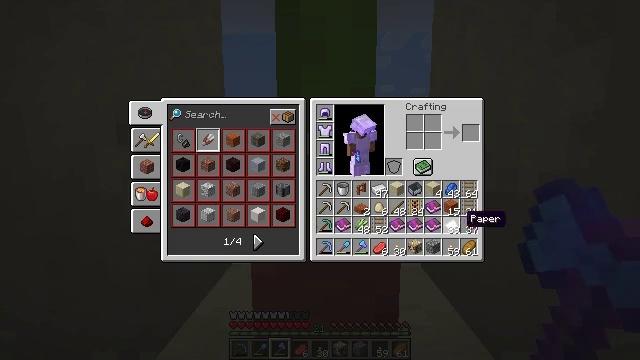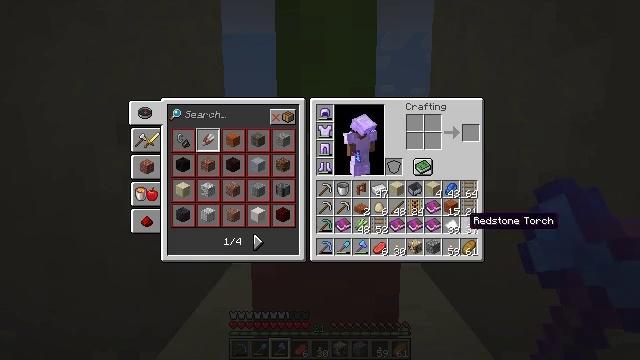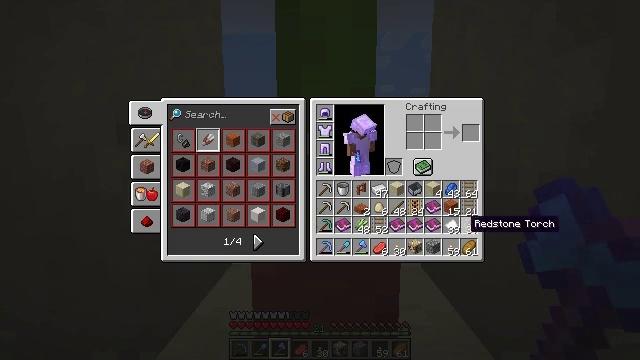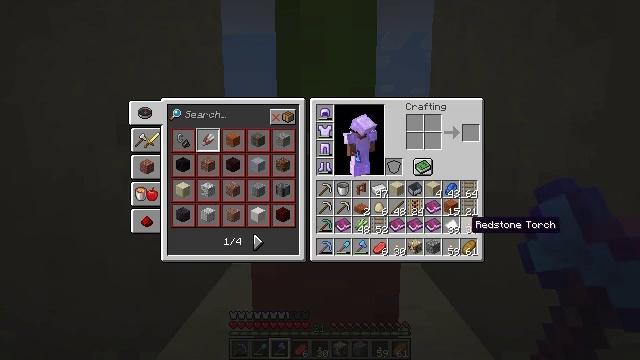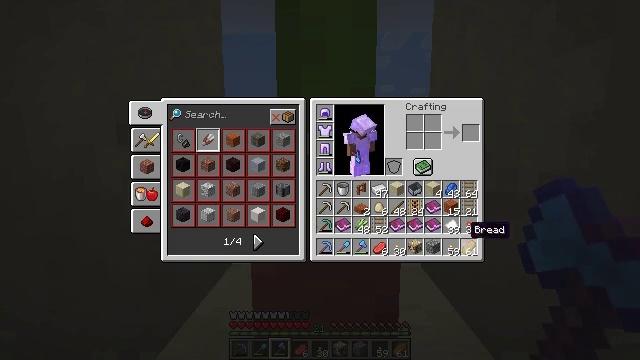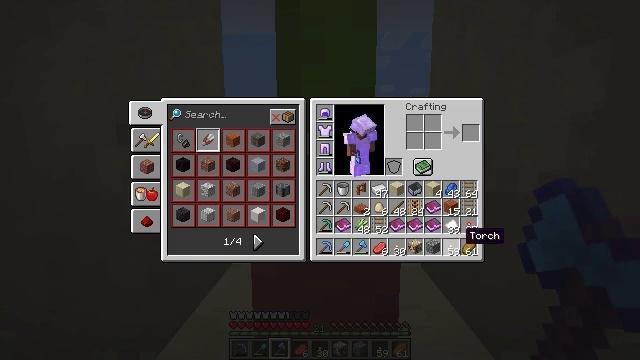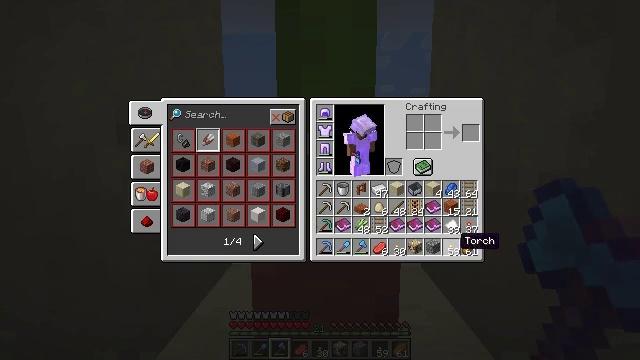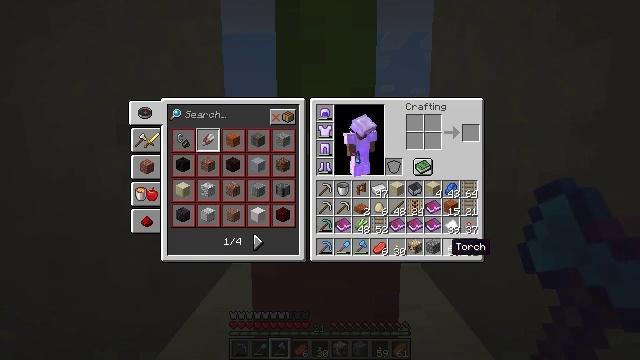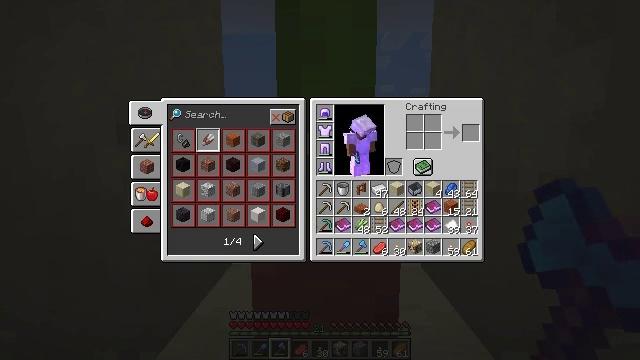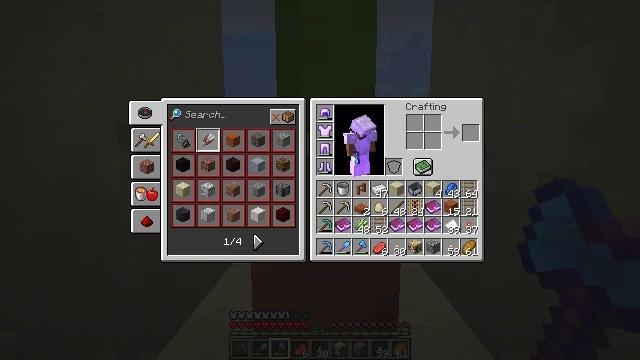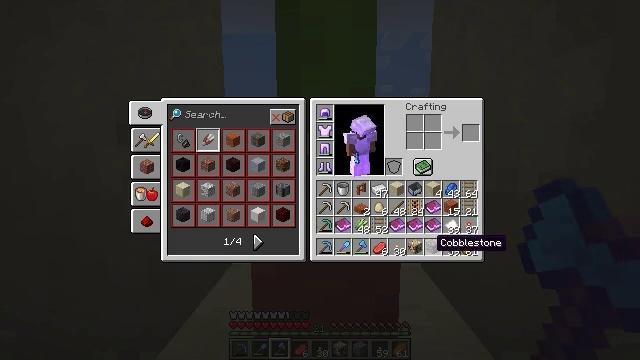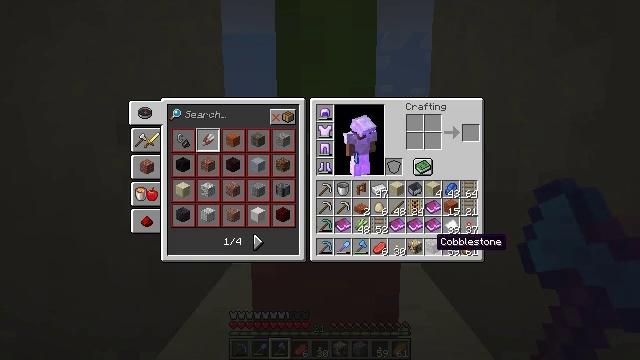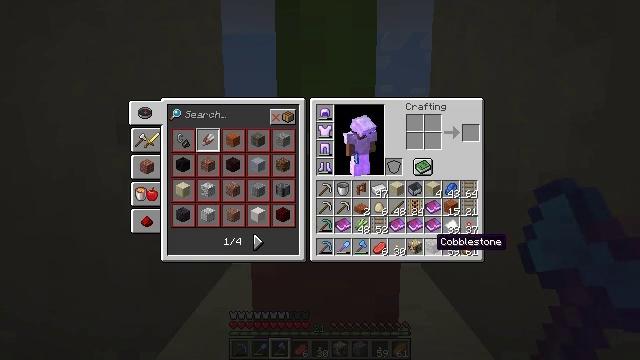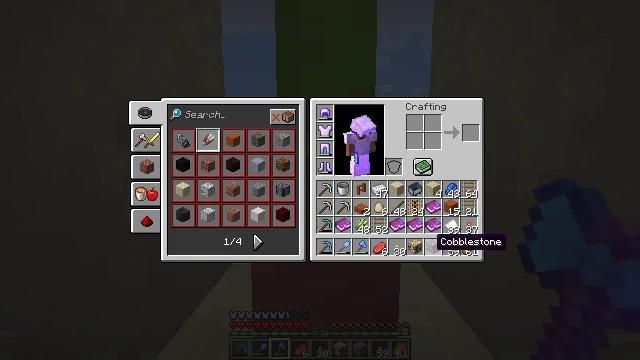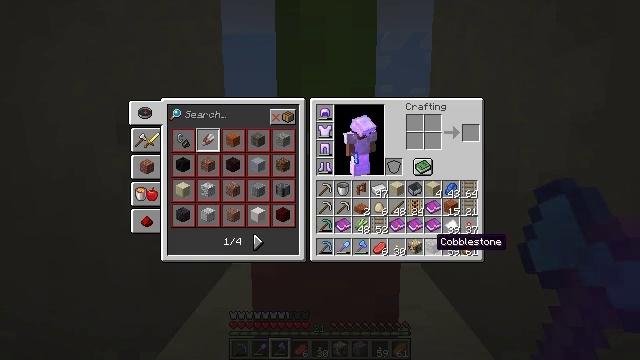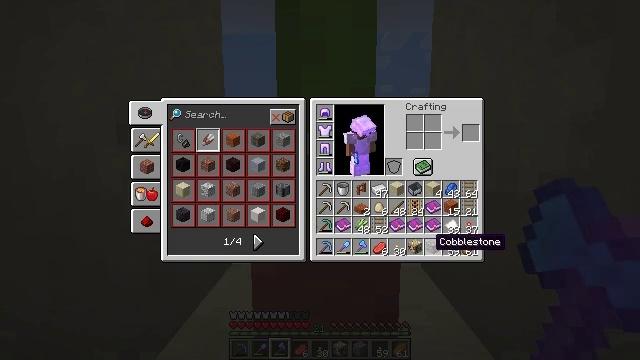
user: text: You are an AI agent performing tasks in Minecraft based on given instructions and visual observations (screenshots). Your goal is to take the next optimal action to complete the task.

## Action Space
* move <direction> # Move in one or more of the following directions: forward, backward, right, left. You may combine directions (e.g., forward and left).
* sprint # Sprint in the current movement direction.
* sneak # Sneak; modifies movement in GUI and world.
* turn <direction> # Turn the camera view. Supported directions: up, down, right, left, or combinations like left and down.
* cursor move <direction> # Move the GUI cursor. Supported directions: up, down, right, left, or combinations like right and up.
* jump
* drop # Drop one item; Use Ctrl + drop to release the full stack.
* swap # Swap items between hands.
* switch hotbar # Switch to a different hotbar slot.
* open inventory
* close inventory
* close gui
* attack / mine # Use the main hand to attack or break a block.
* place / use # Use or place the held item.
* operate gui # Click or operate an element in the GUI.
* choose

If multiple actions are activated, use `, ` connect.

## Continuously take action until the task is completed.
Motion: motion action
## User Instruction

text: Remove a smooth sandstone from the inventory.
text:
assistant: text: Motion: no_op
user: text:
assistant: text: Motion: no_op
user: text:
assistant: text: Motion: no_op
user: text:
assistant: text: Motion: no_op
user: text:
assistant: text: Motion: no_op
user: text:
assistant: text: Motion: no_op
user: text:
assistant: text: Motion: cursor move left
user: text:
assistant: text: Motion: no_op
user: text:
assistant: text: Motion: no_op
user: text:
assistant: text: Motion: no_op
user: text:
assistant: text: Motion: no_op
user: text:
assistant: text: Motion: no_op
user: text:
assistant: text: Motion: no_op
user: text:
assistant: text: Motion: no_op
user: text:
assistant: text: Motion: no_op
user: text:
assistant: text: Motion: no_op
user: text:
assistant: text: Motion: no_op
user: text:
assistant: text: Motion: no_op
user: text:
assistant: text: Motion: no_op
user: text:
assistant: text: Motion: no_op
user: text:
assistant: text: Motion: no_op
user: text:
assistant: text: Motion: no_op
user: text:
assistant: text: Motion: no_op
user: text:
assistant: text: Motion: no_op
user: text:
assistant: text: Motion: no_op
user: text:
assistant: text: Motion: no_op
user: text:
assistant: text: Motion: no_op
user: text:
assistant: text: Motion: no_op
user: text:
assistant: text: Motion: no_op
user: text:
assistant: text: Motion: no_op